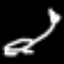
Label: frog